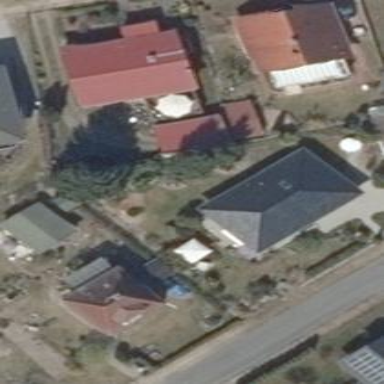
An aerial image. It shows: Detached building with hipped roof.